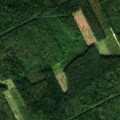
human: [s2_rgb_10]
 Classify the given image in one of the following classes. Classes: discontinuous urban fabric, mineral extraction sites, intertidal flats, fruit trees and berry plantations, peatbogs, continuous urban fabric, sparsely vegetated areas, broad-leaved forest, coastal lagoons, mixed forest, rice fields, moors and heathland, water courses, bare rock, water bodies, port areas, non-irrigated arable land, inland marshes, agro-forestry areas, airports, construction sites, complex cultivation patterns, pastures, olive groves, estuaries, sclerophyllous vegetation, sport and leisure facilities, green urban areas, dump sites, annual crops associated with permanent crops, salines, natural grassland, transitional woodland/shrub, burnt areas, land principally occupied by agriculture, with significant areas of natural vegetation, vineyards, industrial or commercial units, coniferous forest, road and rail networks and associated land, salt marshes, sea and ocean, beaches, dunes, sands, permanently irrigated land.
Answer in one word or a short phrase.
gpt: broad-leaved forest, coniferous forest